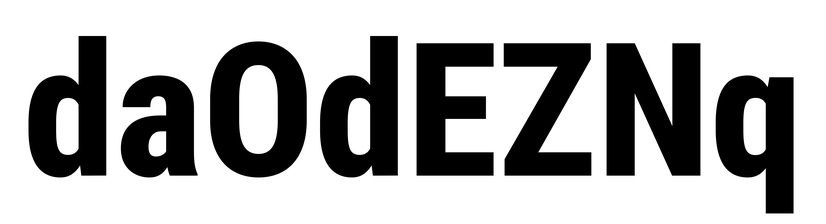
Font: Roboto_Condensed_ExtraBold